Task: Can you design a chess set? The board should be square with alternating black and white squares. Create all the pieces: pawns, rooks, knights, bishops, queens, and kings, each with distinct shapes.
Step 703:
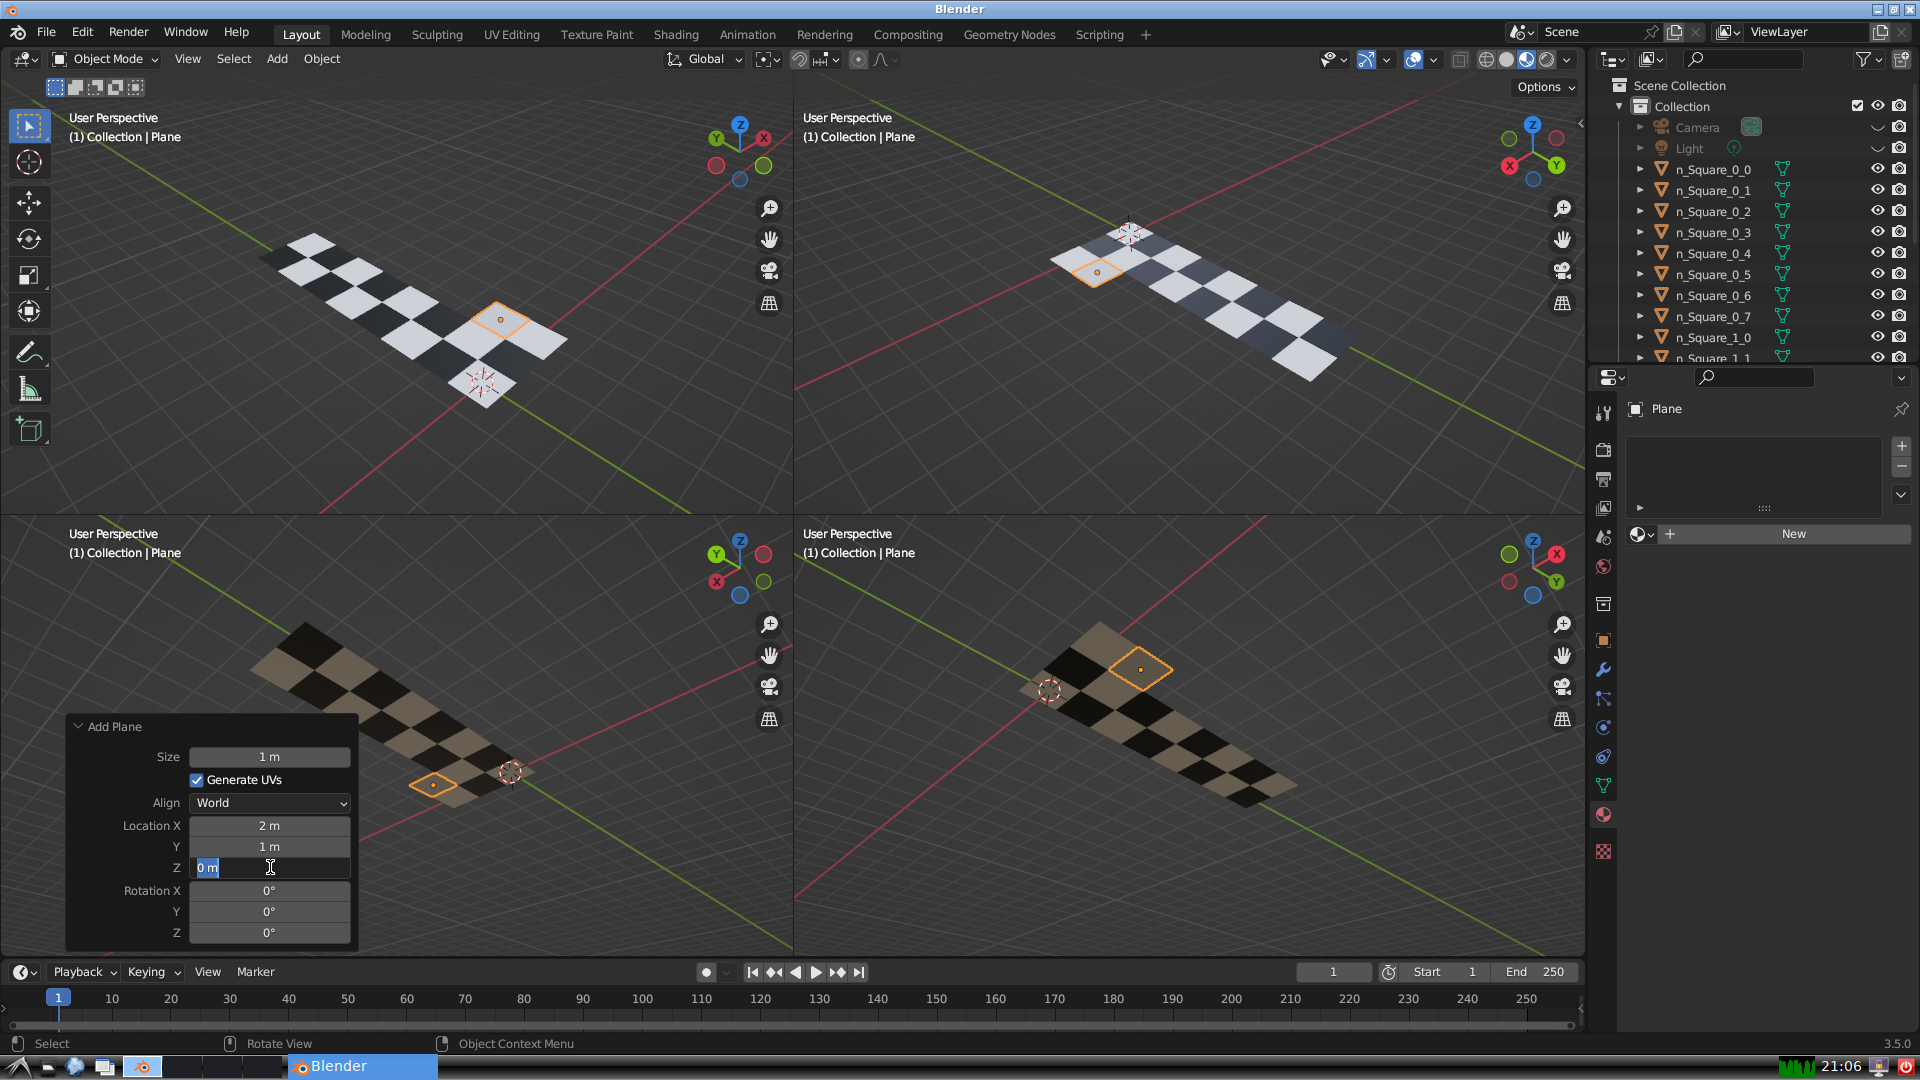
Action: input_text: 0.0